Interaction volume radius: 10 \u00c5
Interaction volume height: 15 \u00c5
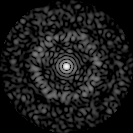
Disorder parameter: 0.8269